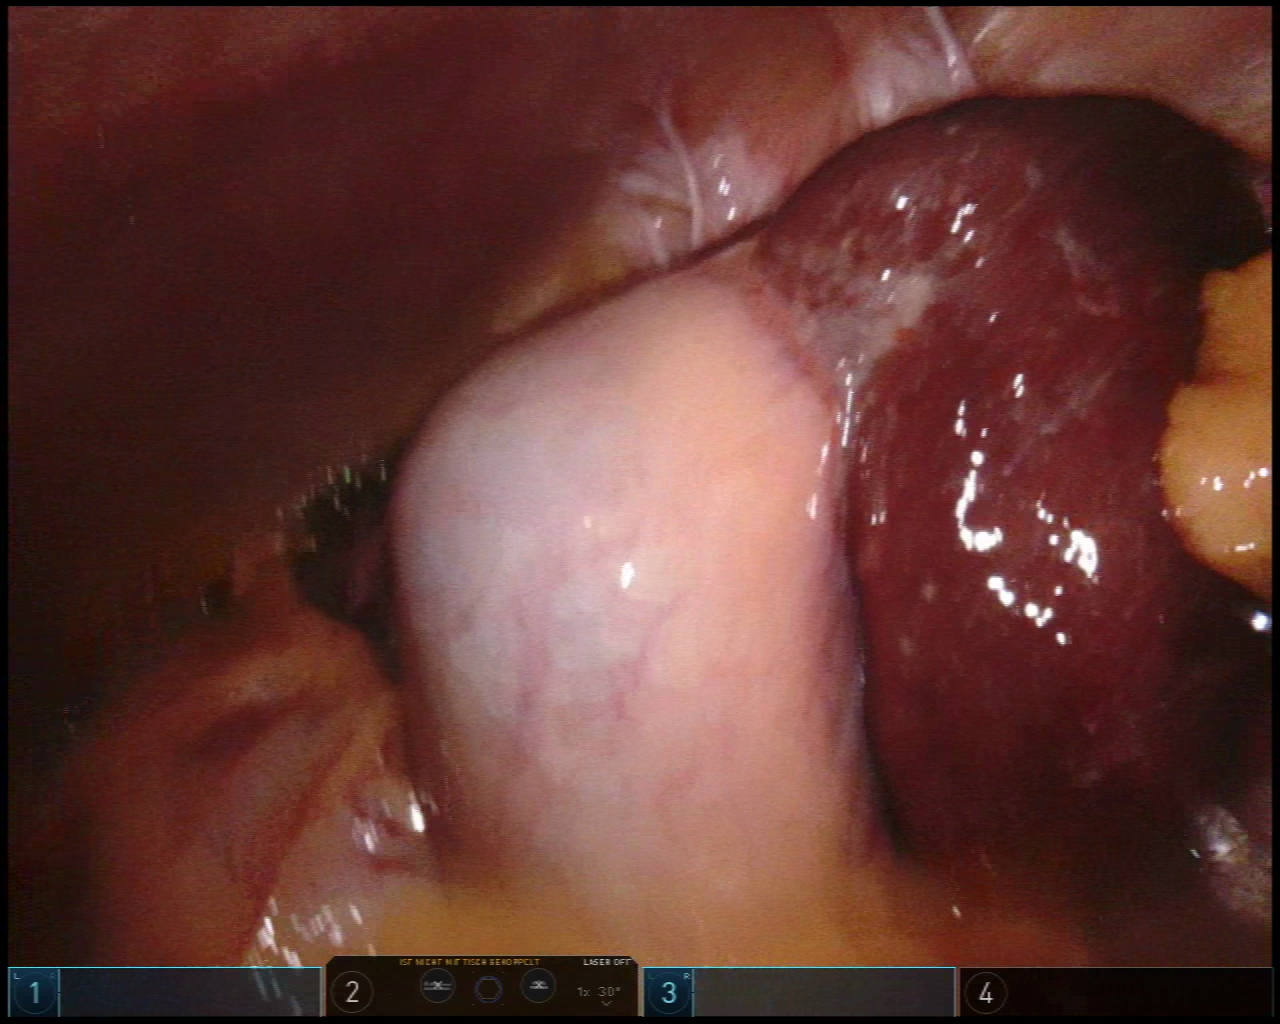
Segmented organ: liver
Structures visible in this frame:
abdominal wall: yes
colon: yes
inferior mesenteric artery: no
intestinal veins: no
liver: yes
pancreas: no
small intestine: no
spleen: no
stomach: yes
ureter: no
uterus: no
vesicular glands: no